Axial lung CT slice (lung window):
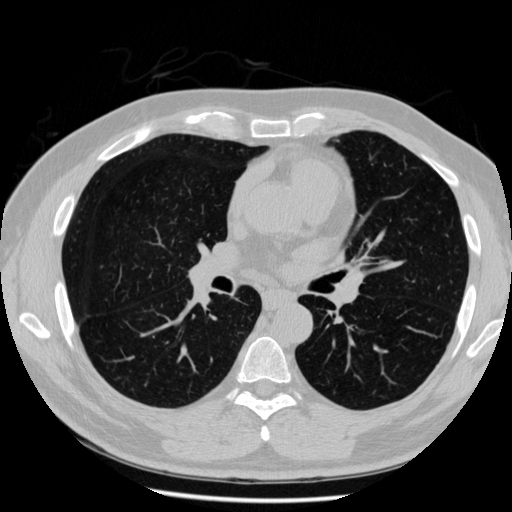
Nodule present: no